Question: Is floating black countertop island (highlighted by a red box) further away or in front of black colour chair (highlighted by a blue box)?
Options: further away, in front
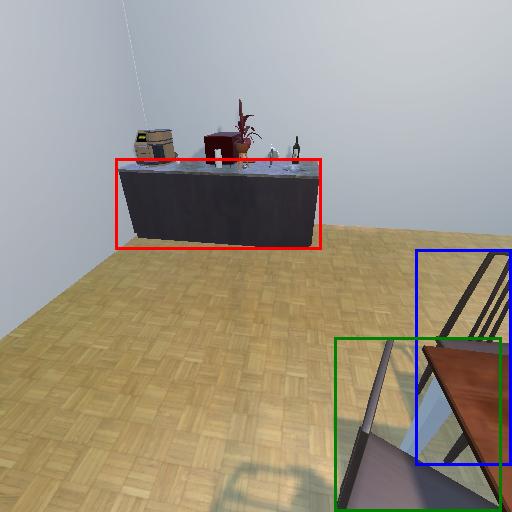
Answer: further away